Contrast-enhanced CT slice 49 of 105
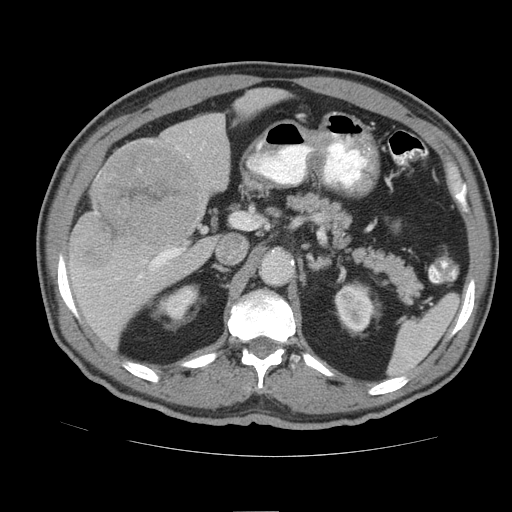
Segmented voxel counts for this case:
Liver: 917474 voxels
Tumor mass: 276213 voxels
Portal vein: 7348 voxels
Abdominal aorta: 8195 voxels